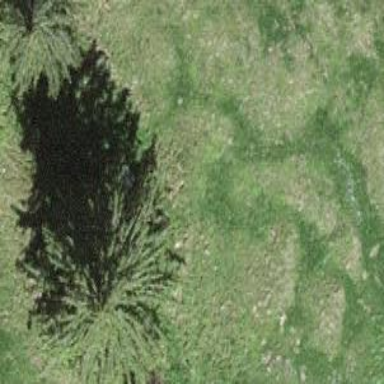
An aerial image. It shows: Evergreen tree with needle-leaved leaves.